Question: I'm trying to convert row data to columns. Data will be extracted from different tables. I tried using 'PIVOT'but I'm not much successful.
Lets consider 'column#1' as primary key in every table.
'''
CREATE TABLE Table_pivot_01
([SSN ID] int, [Citizen_name] varchar(5), [Company] varchar(4))
;
INSERT INTO Table_pivot_01
([SSN ID], [Citizen_name], [Company])
VALUES
(12345, 'John', 'XYZ'),
(12346, 'Tom', 'ABC'),
(12347, 'Jerry', 'QWER'),
(12348, 'Joe', 'PQR'),
(12349, 'Josh', NULL)
;
CREATE TABLE Table_pivot_02
([Serial] int, [SSN_ID] int, [Family_details] varchar(9), [Family_members_name] varchar(10))
;
INSERT INTO Table_pivot_02
([Serial], [SSN_ID], [Family_details], [Family_members_name])
VALUES
(1010, 12345, 'Spouse', 'Mari'),
(1011, 12345, 'Child - 1', 'John Jr. 1'),
(1012, 12345, 'Child - 2', 'John Jr. 2'),
(1013, 12346, 'Spouse', 'Ken'),
(1014, 12347, 'Spouse', 'Suzen'),
(1015, 12347, 'Child - 1', 'Jerry Jr.1'),
(1016, 12347, 'Child - 2', 'Jerry Jr.2'),
(1017, 12347, 'Child - 3', 'Jerry Jr.3'),
(1018, 12348, 'Child - 1', 'Joe Jr.1'),
(1019, 12348, 'Child - 2', 'Joe Jr.2'),
(1020, 12349, 'Spouse', 'Zoe'),
(1021, 12349, 'Child - 1', 'Josh Jr.1'),
(1022, 12349, 'Child - 2', 'Josh Jr.2')
;
CREATE TABLE Table_pivot_03
([Row] int, [SSN_ID] int, [Address_type] varchar(8), [Address] varchar(22), [PhoneNumber_type] varchar(6), [PhoneNumber] varchar(18))
;
INSERT INTO Table_pivot_03
([Row], [SSN_ID], [Address_type], [Address], [PhoneNumber_type], [PhoneNumber])
VALUES
(121, 12345, 'Present', 'Address_John_Present', 'Home', 'John_Home_phone'),
(122, 12345, 'Office', 'Address_John_Office', 'Office', 'John_Office_phone'),
(123, 12345, 'Perement', 'Address_John_Perement', 'Fax', 'John_FAX_phone'),
(124, 12346, 'Present', 'Address_Tom_Present', 'Home', 'Tom_Home_phone'),
(125, 12346, 'Office', 'Address_Tom_Office', 'Office', 'Tom_Office_phone'),
(126, 12347, 'Office', 'Address_Jerry_Office', 'Home', 'Jerry_Home_phone'),
(127, 12347, 'Perement', 'Address_Jerry_Perement', 'Office', 'Jerry_Office_phone'),
(128, 12348, 'Present', 'Address_Joe_Present', 'Home', 'Joe_Home_phone'),
(129, 12348, 'Office', 'Address_Joe_Office', 'Office','Joe_Office_phone'),
(130, 12348, 'Perement' , 'Address_Josh_Perement','','' ),
(131, 12349, 'Present','Address_Josh_Present','Home','Josh_Home_phone'),
(132, 12349, 'Perement', 'Address_Josh_Perement' , 'Fax' ,'Josh_FAX_phone');
'''
Table schema : <URL>
The Expected Output is:

How can I build the result in effective way?
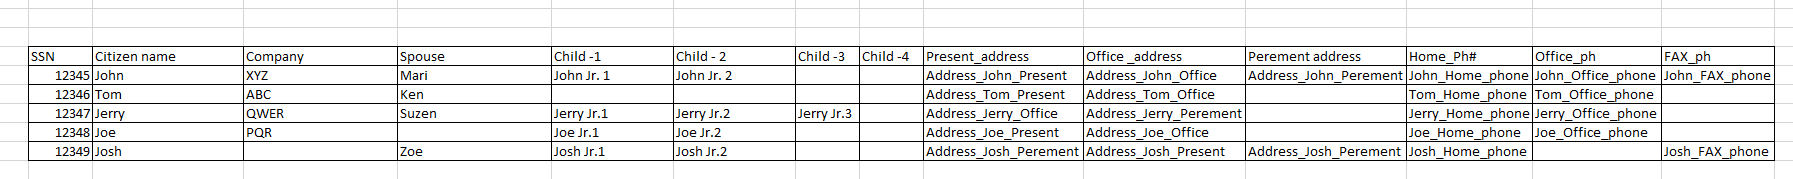
Answer: You've stated that you have tried using 'PIVOT' but MySQL doesn't have a PIVOT function. In MySQL you need to use an aggregate function along with a conditional logic statement like 'CASE...WHEN' or something similar. You also have several tables and several different columns you need to pivot which complicates this a bit. It also seems that you have an unknown number of new columns that need to be created, which adds another layer of complexity.
If you know all of the columns you want to be displayed in the final result, then you can easily type up a version of this query to be something like:
'''
select
p1.'SSN_ID',
p1.Citizen_name,
p1.Company,
max(case when p2.Family_details = 'Spouse' then Family_members_name end) Spouse,
max(case when p2.Family_details = 'Child - 1' then Family_members_name end) Child1,
max(case when p2.Family_details = 'Child - 2' then Family_members_name end) Child2,
max(case when p2.Family_details = 'Child - 3' then Family_members_name end) Child3,
max(case when p2.Family_details = 'Child - 4' then Family_members_name end) Child4,
max(case when p3.Address_type = 'Present' then p3.Address end) PresentAddress,
max(case when p3.Address_type = 'Office' then p3.Address end) OfficeAddress,
max(case when p3.Address_type = 'Perement' then p3.Address end) PermAddress,
max(case when p3.PhoneNumber_type = 'Home' then p3.PhoneNumber end) HomePhone,
max(case when p3.PhoneNumber_type = 'Office' then p3.PhoneNumber end) OfficePhone,
max(case when p3.PhoneNumber_type = 'Fax' then p3.PhoneNumber end) FaxPhone
from Table_pivot_01 p1
left join Table_pivot_02 p2
on p1.'SSN_ID' = p2.'SSN_ID'
left join Table_pivot_03 p3
on p1.'SSN_ID' = p3.'SSN_ID'
group by p1.'SSN_ID',
p1.Citizen_name,
p1.Company;
'''
Basically you create a new column in a 'max(case...' statement and it will display the value. As mentioned, this gets a bit more complicated if you have unknown values you want as columns. In MySQL you need to use a <URL> so you can use dynamic SQL. Your code would looks sort of like this:
'''
SET @sql = NULL;
SET @sql1 = NULL;
SET @sql2 = NULL;
SET @sql3 = NULL;
SELECT
GROUP_CONCAT(DISTINCT
CONCAT(
' max(case when p2.Family_details = ''',
Family_details,
''' then Family_members_name end) AS '',
Family_details, '''
)
) INTO @sql1
FROM Table_pivot_02;
SELECT
GROUP_CONCAT(DISTINCT
CONCAT(
' max(case when p3.Address_type = ''',
Address_type,
''' then Address end) AS '',
Address_type, '''
)
) INTO @sql2
FROM Table_pivot_03;
SELECT
GROUP_CONCAT(DISTINCT
CONCAT(
' max(case when p3.PhoneNumber_type = ''',
PhoneNumber_type,
''' then PhoneNumber end) AS '',
PhoneNumber_type, '''
)
) INTO @sql3
FROM Table_pivot_03
where PhoneNumber_type <> '';
SET @sql = CONCAT('SELECT p1.'SSN_ID',
p1.Citizen_name,
p1.Company, ', @sql1, ',', @sql2, ',', @sql3, '
from Table_pivot_01 p1
left join Table_pivot_02 p2
on p1.'SSN_ID' = p2.'SSN_ID'
left join Table_pivot_03 p3
on p1.'SSN_ID' = p3.'SSN_ID'
group by p1.'SSN_ID',
p1.Citizen_name,
p1.Company');
PREPARE stmt FROM @sql;
EXECUTE stmt;
DEALLOCATE PREPARE stmt;
'''
In this you are creating a long string of the 'max(case...' statements that get concatenated together to then be executed by the database engine. There may be easier ways to get the result you want, but this does work. I've created a demo on <URL> to show the code. Both of these produce a result:
'''
+-------+--------+--------------+---------+--------+------------+------------+------------+----------------------+----------------------+------------------------+------------------+--------------------+----------------+
| Row | SSN_ID | Citizen_name | Company | Spouse | Child - 1 | Child - 2 | Child - 3 | Present | Office | Perement | Home | Office | Fax |
+-------+--------+--------------+---------+--------+------------+------------+------------+----------------------+----------------------+------------------------+------------------+--------------------+----------------+
| 1 | 12345 | John | XYZ | Mari | John Jr. 1 | John Jr. 2 | NULL | Address_John_Present | Address_John_Office | Address_John_Perement | John_Home_phone | John_Office_phone | John_FAX_phone |
| 2 | 12346 | Tom | ABC | Ken | NULL | NULL | NULL | Address_Tom_Present | Address_Tom_Office | NULL | Tom_Home_phone | Tom_Office_phone | NULL |
| 3 | 12347 | Jerry | QWER | Suzen | Jerry Jr.1 | Jerry Jr.2 | Jerry Jr.3 | NULL | Address_Jerry_Office | Address_Jerry_Perement | Jerry_Home_phone | Jerry_Office_phone | NULL |
| 4 | 12348 | Joe | PQR | NULL | Joe Jr.1 | Joe Jr.2 | NULL | Address_Joe_Present | Address_Joe_Office | Address_Josh_Perement | Joe_Home_phone | Joe_Office_phone | NULL |
| 5 | 12349 | Josh | NULL | Zoe | Josh Jr.1 | Josh Jr.2 | NULL | Address_Josh_Present | NULL | Address_Josh_Perement | Josh_Home_phone | NULL | Josh_FAX_phone |
+-------+--------+--------------+---------+--------+------------+------------+------------+----------------------+----------------------+------------------------+------------------+--------------------+----------------+
'''
Based on your comment that you might have more than one phone number type per person, you'll need to create a <URL>. Unfortunately, again MySQL doesn't have windowing function so you'll need to use user defined variables to get the final result. When you query for PhoneNumber_type you'll need to use something like:
'''
select *
from
(
select SSN_ID, PhoneNumber_type, PhoneNumber,
@num:= case when @group = SSN_ID and @type = PhoneNumber_type then @num +1 else if(@group := SSN_ID, 1, 1) end rn,
@group:= SSN_ID,
@type:=PhoneNumber_type
from Table_pivot_03 t
CROSS JOIN (select @num:=0, @group:=null, @type:=null) c
where t.PhoneNumber_type <> ''
order by SSN_ID, PhoneNumber_type
) as x;
'''
This creates a row number value for each user and phone type. You'd then integrate this into the dynamic SQL code:
'''
SET @sql = NULL;
SET @sql1 = NULL;
SET @sql2 = NULL;
SET @sql3 = NULL;
SELECT
GROUP_CONCAT(DISTINCT
CONCAT(
' max(case when p2.Family_details = ''',
Family_details,
''' then Family_members_name end) AS '',
Family_details, '''
)
) INTO @sql1
FROM Table_pivot_02;
SELECT
GROUP_CONCAT(DISTINCT
CONCAT(
' max(case when p3.Address_type = ''',
Address_type,
''' then Address end) AS '',
Address_type, '''
)
) INTO @sql2
FROM Table_pivot_03;
SELECT
GROUP_CONCAT(DISTINCT
CONCAT(
' max(case when p.PhoneNumber_type = ''',
PhoneNumber_type,
''' and rn = ', rn, ' then p.PhoneNumber end) AS '',
PhoneNumber_type, rn, '''
)
) INTO @sql3
FROM
(
select SSN_ID, PhoneNumber_type, PhoneNumber,
@num:= case when @group = SSN_ID and @type = PhoneNumber_type then @num +1 else if(@group := SSN_ID, 1, 1) end rn,
@group:= SSN_ID,
@type:=PhoneNumber_type
from Table_pivot_03 t
CROSS JOIN (select @num:=0, @group:=null, @type:=null) c
where t.PhoneNumber_type <> ''
order by SSN_ID, PhoneNumber_type
) as x;
SET @sql = CONCAT('SELECT p1.'SSN_ID',
p1.Citizen_name,
p1.Company, ', @sql1, ',', @sql2, ',', @sql3, '
from Table_pivot_01 p1
left join Table_pivot_02 p2
on p1.'SSN_ID' = p2.'SSN_ID'
left join Table_pivot_03 p3
on p1.SSN_ID = p3.SSN_Id
left join
(
select SSN_ID, PhoneNumber_type, PhoneNumber,
@num:= case when @group = SSN_ID and @type = PhoneNumber_type then @num +1 else if(@group := SSN_ID, 1, 1) end rn,
@group:= SSN_ID,
@type:=PhoneNumber_type
from Table_pivot_03 t
CROSS JOIN (select @num:=0, @group:=null, @type:=null) c
where t.PhoneNumber_type <> ''''
order by SSN_ID, PhoneNumber_type
) as p
on p1.SSN_ID = p.SSN_Id
group by p1.'SSN_ID',
p1.Citizen_name,
p1.Company');
#select @sql;
PREPARE stmt FROM @sql;
EXECUTE stmt;
DEALLOCATE PREPARE stmt;
'''
See another <URL>.
---
Since you've now said that you need a SQL Server version here is that version. SQL Server has a few features that make doing this significantly easier including a PIVOT function, UNPIVOT function, and windowing functions like row_number. Here's a static version of the query with just a few columns pivoted:
'''
select SSN_ID,
Citizen_name,
Company,
Spouse, [Child - 1], [Child - 2], [Child - 3], [Child - 4]
from
(
select SSN_ID,
Citizen_name,
Company,
col,
value
from
(
select
p1.SSN_ID,
p1.Citizen_name,
p1.Company,
p2.Family_details,
p2.Family_members_name,
p3.Address_type,
p3.Address,
PhoneNumber_type = p.PhoneNumber_type + cast(p.rn as varchar(10)),
p.PhoneNumber
from Table_pivot_01 p1
left join Table_pivot_02 p2
on p1.SSN_ID = p2.SSN_ID
left join Table_pivot_03 p3
on p1.SSN_ID = p3.SSN_ID
left join
(
select SSN_ID, PhoneNumber_type, PhoneNumber,
rn = row_number() over(partition by SSN_ID, PhoneNumber_type order by SSN_ID, PhoneNumber_type)
from Table_pivot_03
where PhoneNumber_type <> ''
) p
on p1.SSN_ID = p.SSN_ID
) d
cross apply
(
select 'Family_details', Family_details, Family_members_name union all
select 'Address_type', Address_type, Address union all
select 'PhoneNumber_type', PhoneNumber_type, PhoneNumber
) c(orig, col, value)
) src
pivot
(
max(value)
for col in (Spouse, [Child - 1], [Child - 2], [Child - 3], [Child - 4])
) piv
'''
Then if you need a dynamic sql version the code would be like:
'''
DECLARE @cols AS NVARCHAR(MAX),
@query AS NVARCHAR(MAX)
select @cols = STUFF((SELECT ',' + QUOTENAME(Col)
from
(
select col, ord
from
(
select
p1.SSN_ID,
p1.Citizen_name,
p1.Company,
p2.Family_details,
p2.Family_members_name,
p3.Address_type,
p3.Address,
PhoneNumber_type = p.PhoneNumber_type + cast(p.rn as varchar(10)),
p.PhoneNumber
from Table_pivot_01 p1
left join Table_pivot_02 p2
on p1.SSN_ID = p2.SSN_ID
left join Table_pivot_03 p3
on p1.SSN_ID = p3.SSN_ID
left join
(
select SSN_ID, PhoneNumber_type, PhoneNumber,
rn = row_number() over(partition by SSN_ID, PhoneNumber_type order by SSN_ID, PhoneNumber_type)
from Table_pivot_03
where PhoneNumber_type <> ''
) p
on p1.SSN_ID = p.SSN_ID
) d
cross apply
(
select 'Family_details', Family_details, Family_members_name, 1 union all
select 'Address_type', Address_type, Address, 2 union all
select 'PhoneNumber_type', PhoneNumber_type, PhoneNumber, 3
) c(orig, col, value, ord)
) d
group by col, ord
order by ord, col
FOR XML PATH(''), TYPE
).value('.', 'NVARCHAR(MAX)') ,1,1,'');
set @query = N'SELECT ' + @cols + N' from
(
select SSN_ID,
Citizen_name,
Company,
col,
value
from
(
select
p1.SSN_ID,
p1.Citizen_name,
p1.Company,
p2.Family_details,
p2.Family_members_name,
p3.Address_type,
p3.Address,
PhoneNumber_type = p.PhoneNumber_type + cast(p.rn as varchar(10)),
p.PhoneNumber
from Table_pivot_01 p1
left join Table_pivot_02 p2
on p1.SSN_ID = p2.SSN_ID
left join Table_pivot_03 p3
on p1.SSN_ID = p3.SSN_ID
left join
(
select SSN_ID, PhoneNumber_type, PhoneNumber,
rn = row_number() over(partition by SSN_ID, PhoneNumber_type order by SSN_ID, PhoneNumber_type)
from Table_pivot_03
where PhoneNumber_type <> ''''
) p
on p1.SSN_ID = p.SSN_ID
) d
cross apply
(
select ''Family_details'', Family_details, Family_members_name union all
select ''Address_type'', Address_type, Address union all
select ''PhoneNumber_type'', PhoneNumber_type, PhoneNumber
) c(orig, col, value)
) src
pivot
(
max(value)
for col in (' + @cols + N')
) p '
exec sp_executesql @query;
'''
Here is another <URL>.